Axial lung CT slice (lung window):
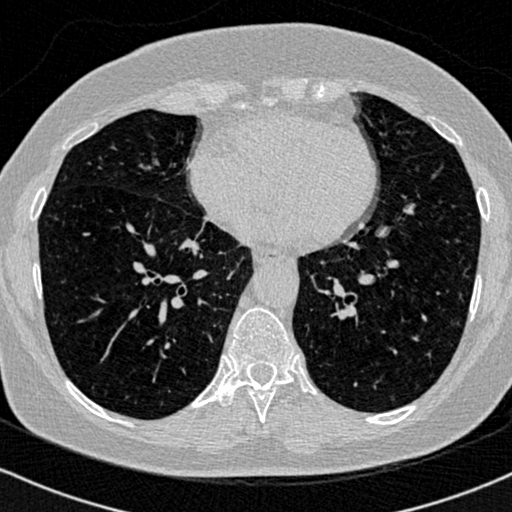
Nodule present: no